七年级 · 度量几何学
（2021 春・潮阳区期末）已知: $\angle M O N=36^{\circ}, O E$ 平分 $\angle M O N$, 点 $A, B$ 分别是射线 $O M, O E$, 上的动点 ( $A, B$ 不与点 $O$ 重合), 点 $D$ 是线段 $O B$ 上的动点, 连接 $A D$ 并延长交射线 $O N$ 于点 $C$, 设 $\angle O A C=$ $x$, (1) 如图 1, 若 $A B / / O N$, 则(1) $\angle A B O$ 的度数是 \$ \qquad \$ ; (2)当 $\angle B A D=\angle A B D$ 时， $x=$ \$ \qquad \$ ; 当 $\angle B A D=$ $\angle B D A$ 时, $x=$ $;$ \$ \qquad \$ (2) 如图 2, 若角? 若存在, 求出 $x$ 的值; 若不存在, 请说明理由.

图1

图2
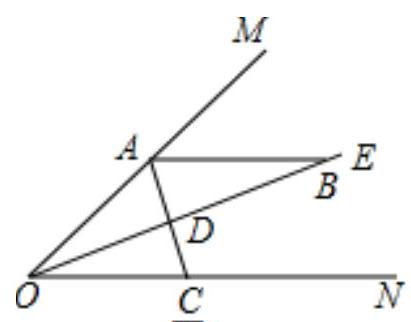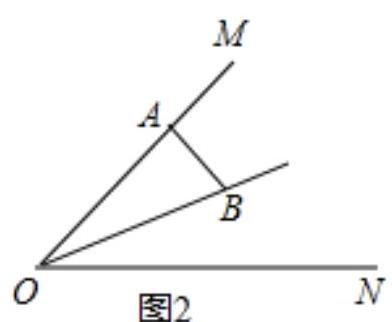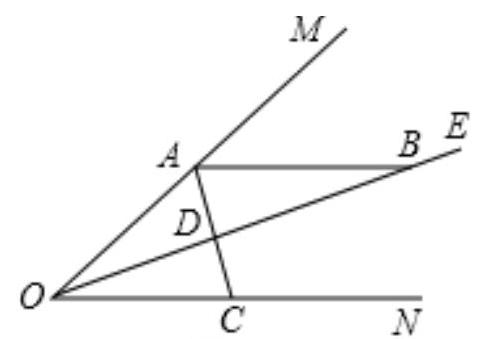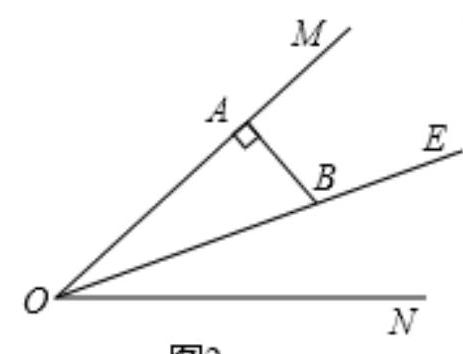
答案: 解： (1) 如图 1, (1) $\because \angle M O N=36^{\circ}, O E$ 平分 $\angle M O N, \therefore \angle A O B=\angle B O N=18^{\circ}$,

$\because A B / / O N, \quad \therefore \angle A B O=18^{\circ}$

(2) 当 $\angle B A D=\angle A B D$ 时, $\angle B A D=18^{\circ}$,

$\because \angle A O B+\angle A B O+\angle O A B=180^{\circ}$

$\therefore \angle O A C=180^{\circ}-18^{\circ} \times 3=126^{\circ}$

(3)当 $\angle B A D=\angle B D A$ 时, $\because \angle A B O=18^{\circ}$,

$\therefore \angle B A D=81^{\circ}, \angle A O B=18^{\circ}$,

$\because \angle A O B+\angle A B O+\angle O A B=180^{\circ}$

$\therefore \angle O A C=180^{\circ}-18^{\circ}-18^{\circ}-81^{\circ}=63^{\circ}$,

故答案为: (1) $18^{\circ}$; (2) $126^{\circ}$; (3) $63^{\circ}$;

(2) 如图 2, 存在这样的 $x$ 的值, 使得 $\triangle A D B$ 中有两个相等的角.

$\because A B \perp O M, \angle M O N=36^{\circ}, O E$ 平分 $\angle M O N$,

$\therefore \angle A O B=18^{\circ}, \angle A B O=72^{\circ}$

若 $\angle B A D=\angle A B D=72^{\circ}$, 则 $\angle O A C=90^{\circ}-72^{\circ}=18^{\circ}$;

若 $\angle B A D=\angle B D A=\left(180^{\circ}-72^{\circ}\right) \div 2=54^{\circ}$ ，则 $\angle O A C=90^{\circ}-54^{\circ}=36^{\circ}$ ；

若 $\angle A D B=\angle A B D=72^{\circ}$, 则 $\angle B A D=36^{\circ}$, 故 $\angle O A C=90^{\circ}-36^{\circ}=54^{\circ}$;

综上所述, 当 $x=18 、 36 、 54$ 时, $\triangle A D B$ 中有两个相等的角.

图1

图2
解析: (1) 运用平行线的性质以及角平分线的定义, 可得 $\angle A B O$ 的度数; 根据 $\angle A B O 、 \angle B A D$ 的度数以及 $\triangle A O B$ 的内角和, 可得 $x$ 的值;

(2) 根据三角形内角和定理以及直角的度数, 可得 $x$ 的值.
【答案】解： (1) 如图 1, (1) $\because \angle M O N=36^{\circ}, O E$ 平分 $\angle M O N, \therefore \angle A O B=\angle B O N=18^{\circ}$,

$\because A B / / O N, \quad \therefore \angle A B O=18^{\circ}$

(2) 当 $\angle B A D=\angle A B D$ 时, $\angle B A D=18^{\circ}$,

$\because \angle A O B+\angle A B O+\angle O A B=180^{\circ}$

$\therefore \angle O A C=180^{\circ}-18^{\circ} \times 3=126^{\circ}$

(3)当 $\angle B A D=\angle B D A$ 时, $\because \angle A B O=18^{\circ}$,

$\therefore \angle B A D=81^{\circ}, \angle A O B=18^{\circ}$,

$\because \angle A O B+\angle A B O+\angle O A B=180^{\circ}$

$\therefore \angle O A C=180^{\circ}-18^{\circ}-18^{\circ}-81^{\circ}=63^{\circ}$,

故答案为: (1) $18^{\circ}$; (2) $126^{\circ}$; (3) $63^{\circ}$;

(2) 如图 2, 存在这样的 $x$ 的值, 使得 $\triangle A D B$ 中有两个相等的角.

$\because A B \perp O M, \angle M O N=36^{\circ}, O E$ 平分 $\angle M O N$,

$\therefore \angle A O B=18^{\circ}, \angle A B O=72^{\circ}$

若 $\angle B A D=\angle A B D=72^{\circ}$, 则 $\angle O A C=90^{\circ}-72^{\circ}=18^{\circ}$;

若 $\angle B A D=\angle B D A=\left(180^{\circ}-72^{\circ}\right) \div 2=54^{\circ}$ ，则 $\angle O A C=90^{\circ}-54^{\circ}=36^{\circ}$ ；

若 $\angle A D B=\angle A B D=72^{\circ}$, 则 $\angle B A D=36^{\circ}$, 故 $\angle O A C=90^{\circ}-36^{\circ}=54^{\circ}$;

综上所述, 当 $x=18 、 36 、 54$ 时, $\triangle A D B$ 中有两个相等的角.

图1

图2

【点睛】本题考查了三角形的内角和定理和三角形的外角性质的应用, 三角形的内角和等于 $180^{\circ}$, 三角形的一个外角等于和它不相邻的两个内角之和. 利用角平分线的性质求出 $\angle A B O$ 的度数是关键, 注意分类讨论思想的运用.